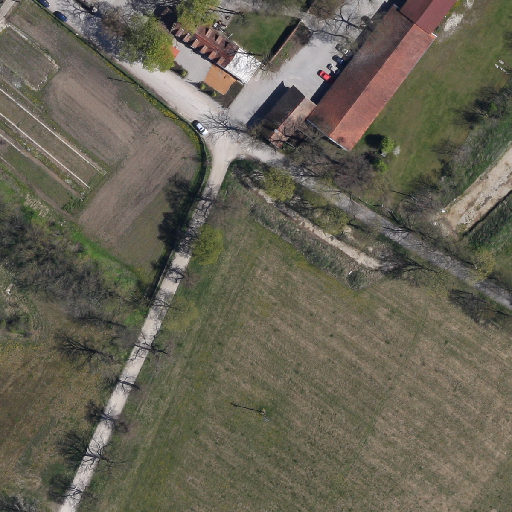
Referring expression: paved road along with tree